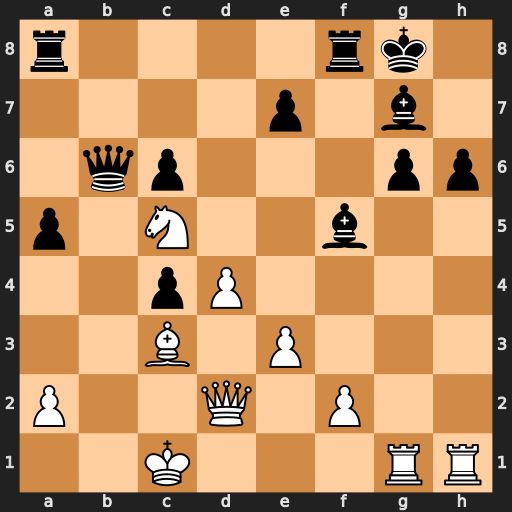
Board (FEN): r4rk1/4p1b1/1qp3pp/p1N2b2/2pP4/2B1P3/P2Q1P2/2K3RR
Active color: w
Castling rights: -
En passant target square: -
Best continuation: e4 Rab8 Qc2 Bc8 Rxg6